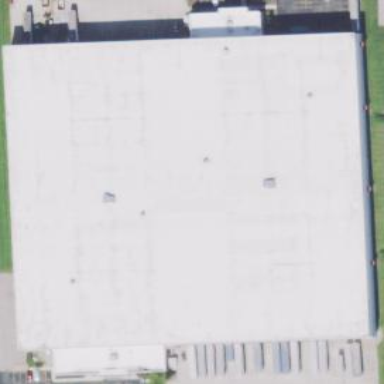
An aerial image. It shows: Warehouse building.